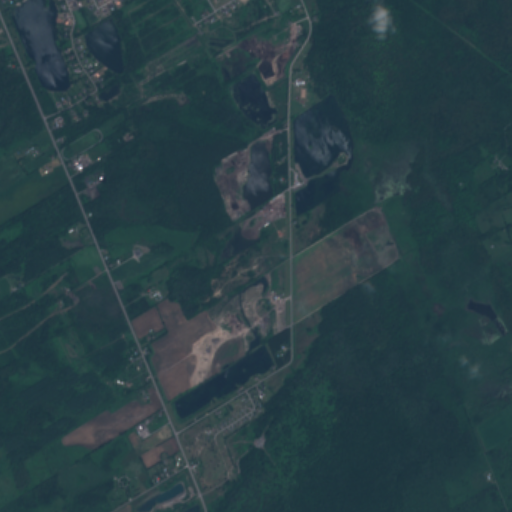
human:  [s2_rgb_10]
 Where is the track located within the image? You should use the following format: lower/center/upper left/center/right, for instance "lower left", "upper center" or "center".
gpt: The track is located in the upper left of the image.
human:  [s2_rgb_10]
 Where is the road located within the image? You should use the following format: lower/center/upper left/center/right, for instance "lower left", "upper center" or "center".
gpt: There is no road in the image.